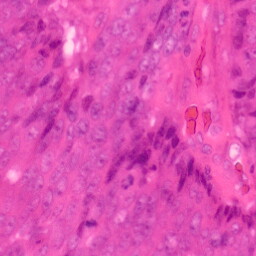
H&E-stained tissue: Colon